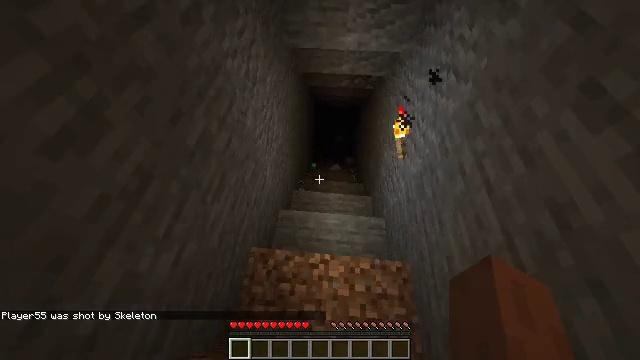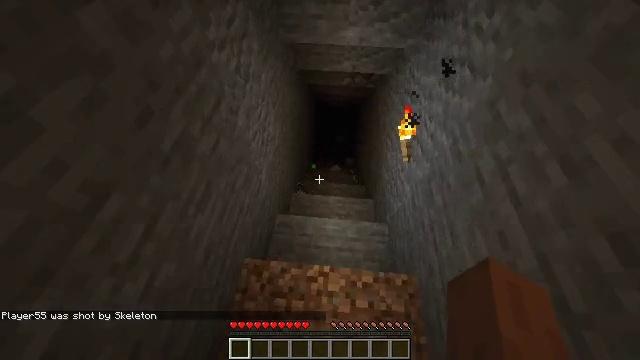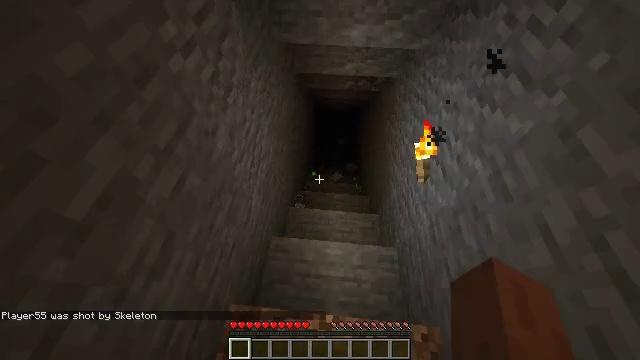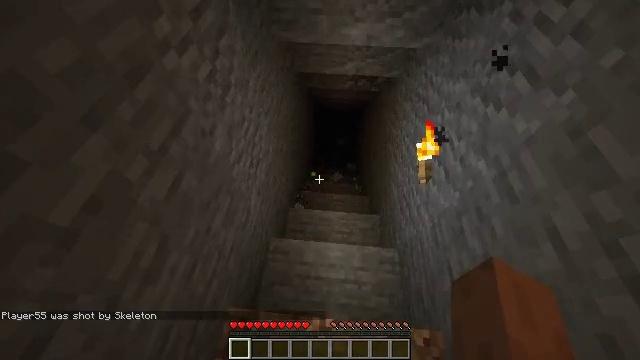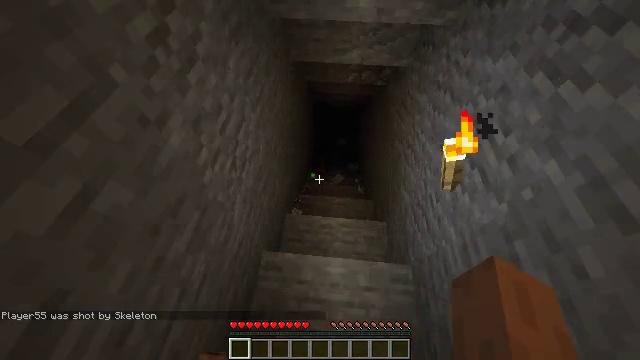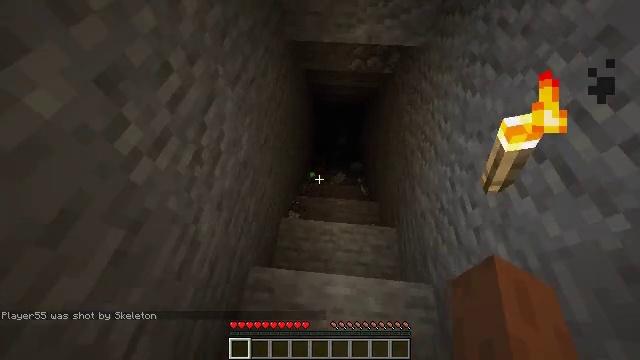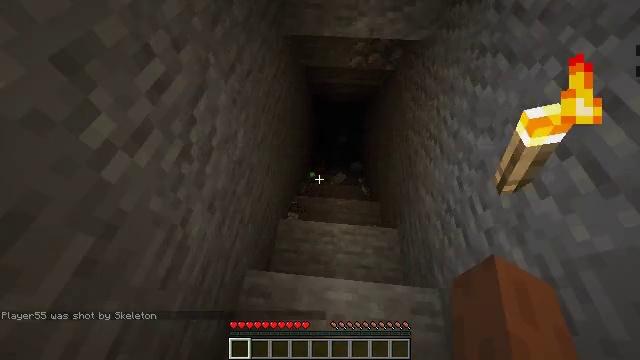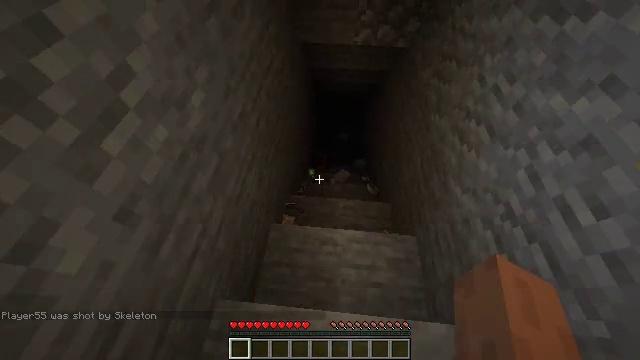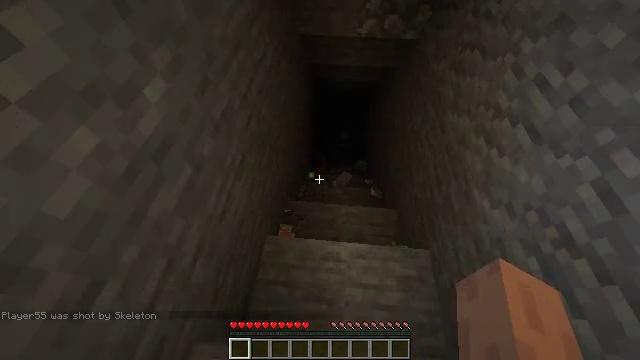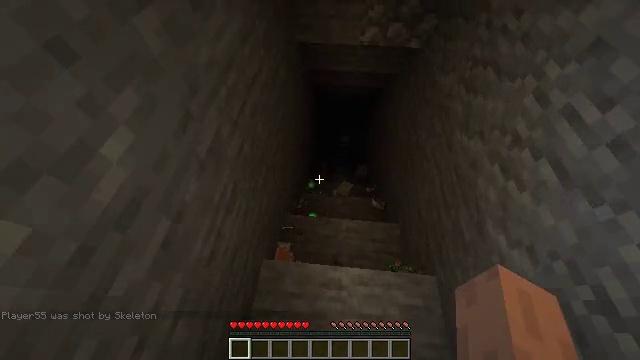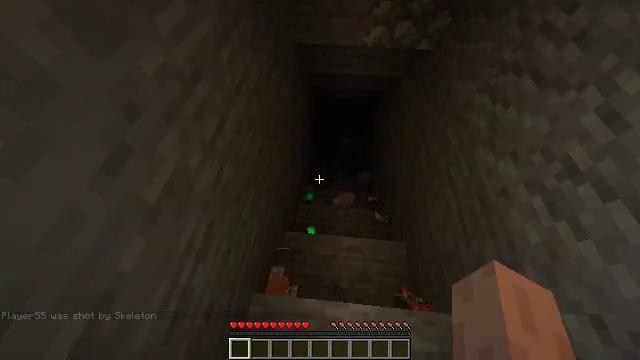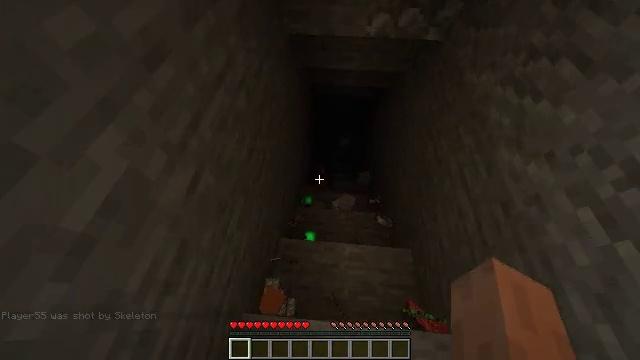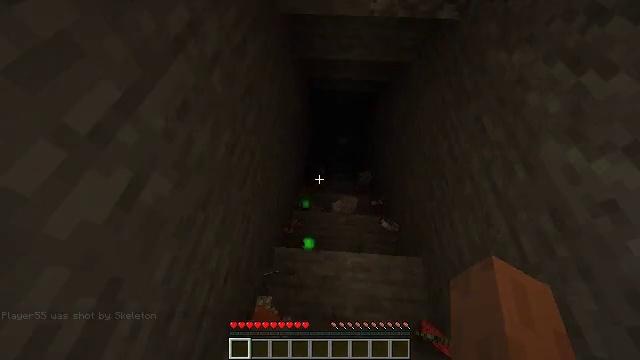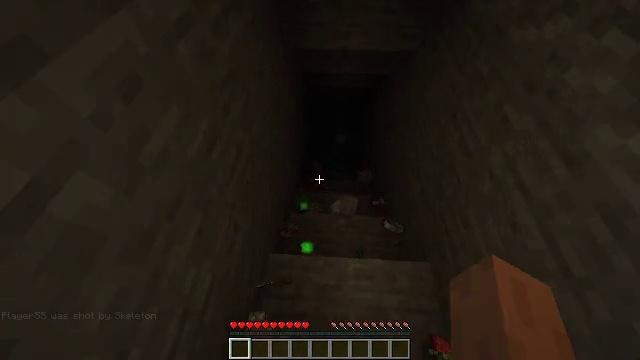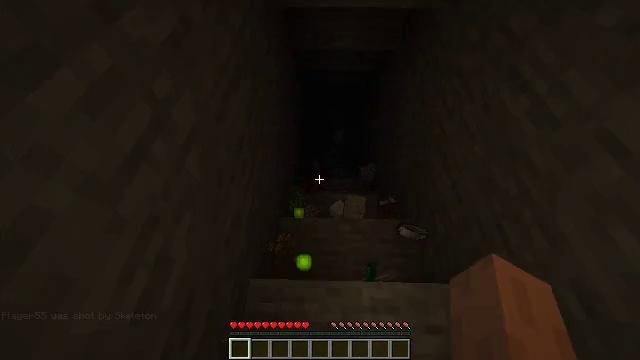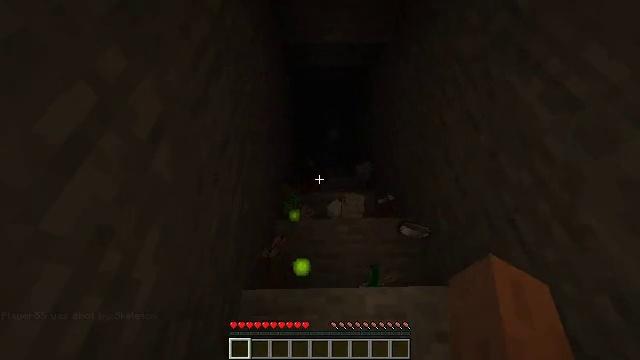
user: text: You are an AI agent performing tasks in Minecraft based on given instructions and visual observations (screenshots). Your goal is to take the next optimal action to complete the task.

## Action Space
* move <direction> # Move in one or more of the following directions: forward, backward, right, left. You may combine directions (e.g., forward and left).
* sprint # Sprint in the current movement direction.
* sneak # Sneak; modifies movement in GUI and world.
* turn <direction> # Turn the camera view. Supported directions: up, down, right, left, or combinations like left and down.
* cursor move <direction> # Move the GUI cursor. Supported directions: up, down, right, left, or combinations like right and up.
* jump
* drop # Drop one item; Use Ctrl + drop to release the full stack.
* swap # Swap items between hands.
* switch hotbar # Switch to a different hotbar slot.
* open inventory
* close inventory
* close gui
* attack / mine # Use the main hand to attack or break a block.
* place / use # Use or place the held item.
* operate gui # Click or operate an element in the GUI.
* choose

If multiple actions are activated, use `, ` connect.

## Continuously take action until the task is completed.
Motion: motion action
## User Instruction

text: Combat the skeleton.
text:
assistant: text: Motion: move forward, sprint
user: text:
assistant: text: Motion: move forward, sprint
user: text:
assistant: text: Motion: move forward, sprint
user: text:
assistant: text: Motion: move forward, sprint
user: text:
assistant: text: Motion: move forward, sprint
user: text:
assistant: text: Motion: move forward, sprint
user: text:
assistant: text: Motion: move forward, sprint
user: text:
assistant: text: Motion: move forward, sprint
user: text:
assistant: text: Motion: move forward, sprint
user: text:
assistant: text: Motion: move forward, sprint
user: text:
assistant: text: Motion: move forward, sprint
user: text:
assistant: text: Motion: move forward, sprint
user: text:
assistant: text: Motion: move forward, sprint, turn right
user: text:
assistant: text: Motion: move forward, sprint, turn right
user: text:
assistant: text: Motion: move forward, sprint, turn right
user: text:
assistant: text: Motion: move forward, sprint, turn right
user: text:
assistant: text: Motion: move forward, sprint, turn right
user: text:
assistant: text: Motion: move forward, sprint
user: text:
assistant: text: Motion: move forward, sprint
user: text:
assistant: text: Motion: move forward, sprint
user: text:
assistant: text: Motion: move forward, sprint
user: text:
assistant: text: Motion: move forward
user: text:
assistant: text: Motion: no_op
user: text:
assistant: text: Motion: no_op
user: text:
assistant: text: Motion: no_op
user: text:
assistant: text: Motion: no_op
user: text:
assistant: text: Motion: no_op
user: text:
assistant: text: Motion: move forward
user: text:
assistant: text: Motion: move forward
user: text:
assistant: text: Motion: move forward